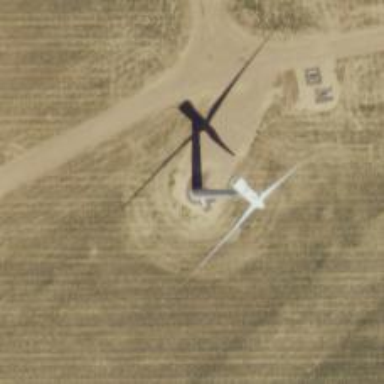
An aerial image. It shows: Wind generator with horizontal axis. The generator is wind turbine.